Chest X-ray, AP view. Patient: 37 years old, sex M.
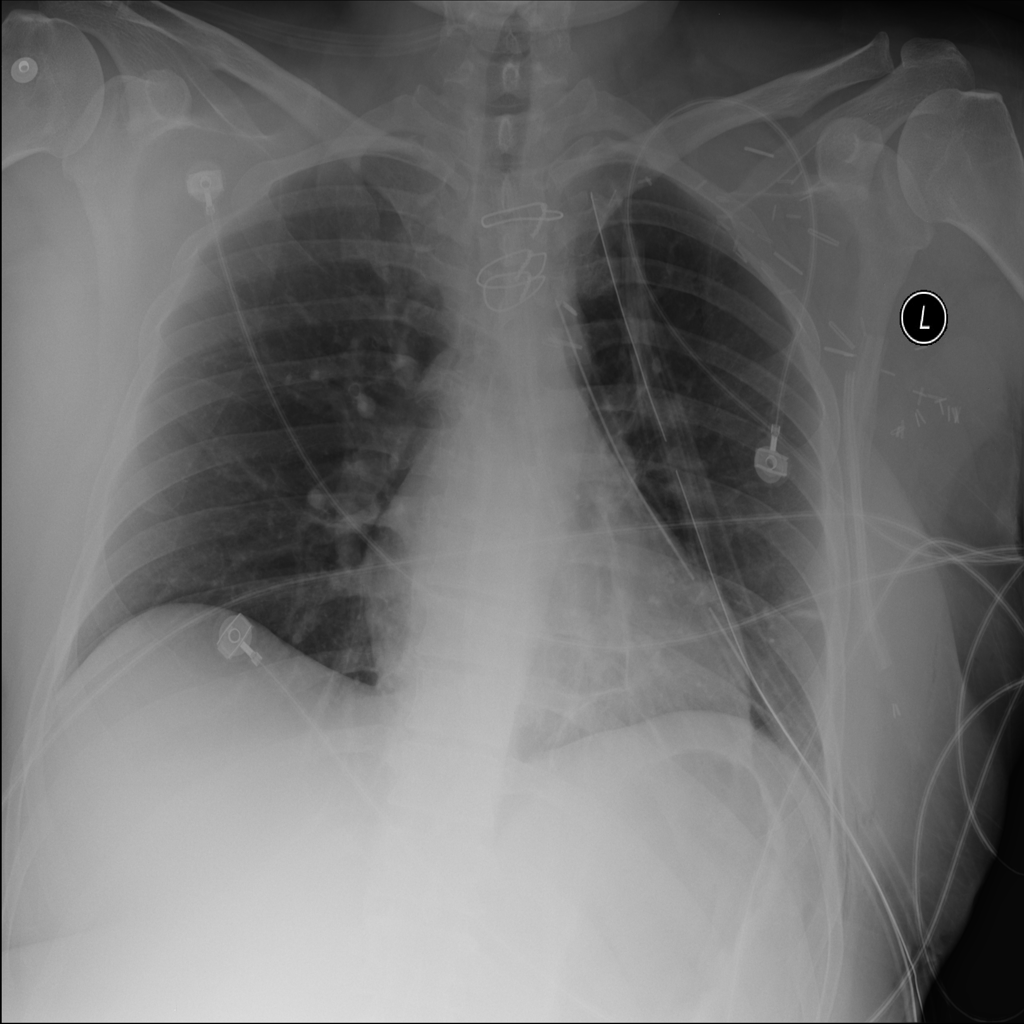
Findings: No Finding